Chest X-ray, AP view. Patient: 25 years old, sex M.
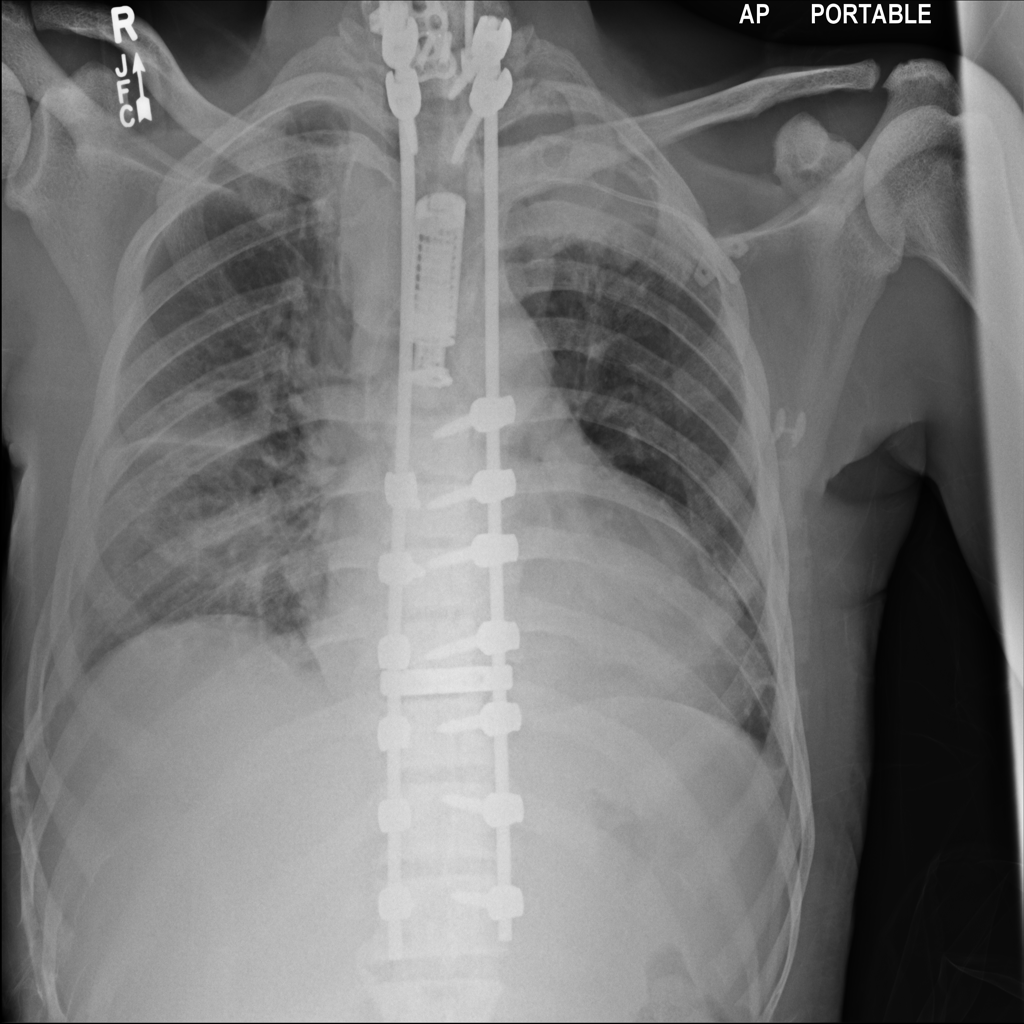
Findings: Effusion